七年级 · 画法几何学
如图(1), $A B / / C D$, 点 $E 、 F$ 分别在直线 $A B 、 C D$ 上, 点 $O$ 在直线 $A B 、 C D$ 之间, $\angle E O F=$ $100^{\circ}$.

图(1)

图(2)

图(3)

(1)求 $\angle B E O+\angle D F O$ 的值;

(2)如图(2), 直线 $M N$ 交 $\angle B E O, \angle C F O$ 的角平分线分别于点 $M, N$, 求 $\angle E M N-\angle F N M$的值;

(3)如图(3), $E G$ 在 $\angle A E O$ 内, $\angle A E G=n \angle O E G, F K$ 在 $\angle D F O$ 内, $\angle D F K=n \angle O F K$. 直线 $M N$ 交 $F K 、 E G$ 分别于点 $M 、 N$, 若 $\angle F M N-\angle E N M=50^{\circ}$, 则 $n$ 的值是 $\qquad$ .
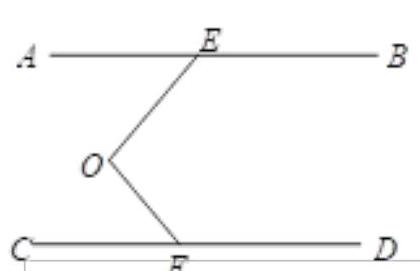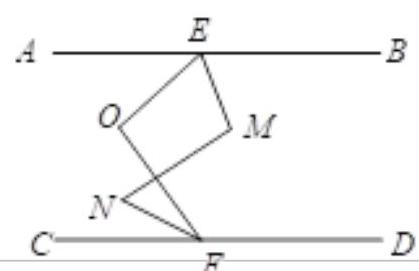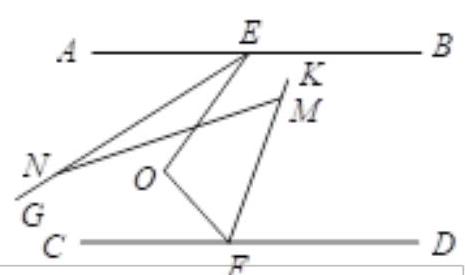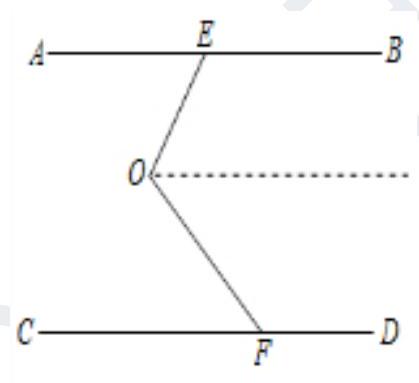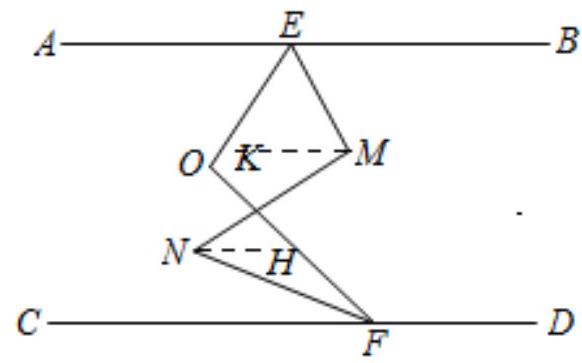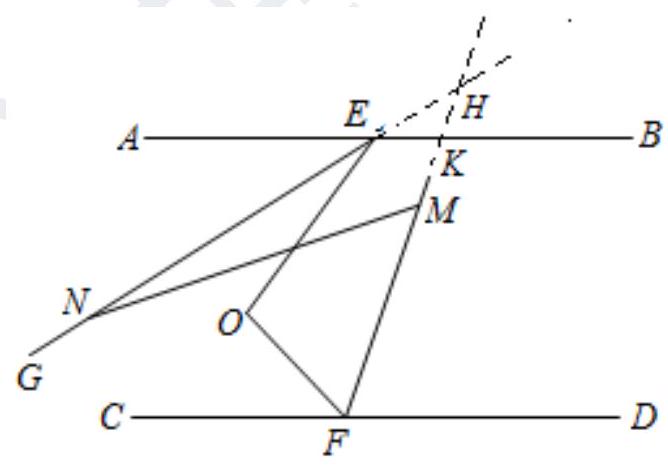
答案: 【答案】(1)证明: 过点 $O$ 作 $O G / / A B$,

图1

$\because A B / / C D$,

$\therefore A B / / O G / / C D$,

$\therefore \angle B E O+\angle E O G=180^{\circ}, \angle D F O+\angle F O G=180^{\circ}$,

$\therefore \angle B E O+\angle E O G+\angle D F O+\angle F O G=360^{\circ}$,

即 $\angle B E O+\angle E O F+\angle D F O=360^{\circ}$,

$\because \angle E O F=100^{\circ}$,
$\therefore \angle B E O+\angle D F O=260^{\circ}$;

(2)解: 过点 $M$ 作 $M K / / A B$, 过点 $N$ 作 $N H / / C D$,

图2

$\because E M$ 平分 $\angle B E O, F N$ 平分 $\angle C F O$,

设 $\angle B E M=\angle O E M=x, \angle C F N=\angle O F N=y$,

$$
\because \angle B E O+\angle D F O=260^{\circ}
$$

$\therefore \angle B E O+\angle D F O=2 x+180^{\circ}-2 y=260^{\circ}$,

$\therefore x-y=40^{\circ}$,

$\because M K / / A B, N H / / C D, A B / / C D$,

$\therefore A B / / M K / / N H / / C D$,

$\therefore \angle E M K=\angle B E M=x, \angle H N F=\angle C F N=y, \angle K M N=\angle H N M$,

$$
\begin{aligned}
& \therefore \angle E M N+\angle F N M=\angle E M K+\angle K M N-(\angle H N M+\angle H N F) \\
& =x+\angle K M N-\angle H N M-y \\
& =x-y
\end{aligned}
$$

$=40^{\circ}$,

故 $\angle E M N-\angle F N M$ 的值为 $40^{\circ}$;

(3)如图, 设直线 $F K$ 与 $E G$ 交于点 $H, F K$ 与 $A B$ 交于点 $K$,

图3

$\because A B / / C D$,

$\therefore \angle A K F=\angle K F D$,

$\because \angle A K F=\angle \angle E H K+\angle H E K=\angle E H K+\angle A E G$,
$\therefore \angle K F D=\angle E H K+\angle A E G$,

$\because \angle E H K=\angle N M F-\angle E N M=50^{\circ}$,

$\therefore \angle K F D=50^{\circ}+\angle A E G$,

即 $\angle K F D-\angle A E G=50^{\circ}$,

$\because \angle A E G=n \angle O E G, F K$ 在 $\angle D F O$ 内, $\angle D F K=n \angle O F K$.

$\therefore \angle C F O=180^{\circ}-\angle D F K-\angle O F K=180^{\circ}-\angle K F D-\frac{1}{n} \angle K F D$,

$\angle A E O=\angle A E G+\angle O E G=\angle A E G+\frac{1}{n} \angle A E G$,

$\because \angle B E O+\angle D F O=260^{\circ}$,

$\therefore \angle A E O+\angle C F O=100^{\circ}$,

$\therefore \angle A E G+\frac{1}{n} \angle A E G+180^{\circ}-\angle K F D-\frac{1}{n} \angle K F D=100^{\circ}$,

即 $\left(1+\frac{1}{n}\right)(\angle K F D-\angle A E G)=80^{\circ}$ ，

$\therefore\left(1+\frac{1}{n}\right) \times 50^{\circ}=80^{\circ}$,

解得 $n=\frac{5}{3}$.

故答案为 $\frac{5}{3}$.

【解析】本题主要考查平行线的性质, 角平分线的定义, 灵活运用平行线的性质是解题的关键.

(1)过点 $O$ 作 $O G / / A B$, 易得 $A B / / O G / / C D$, 利用平行线的性质可求解;

(2)过点 $M$ 作 $M K / / A B$, 过点 $N$ 作 $N H / / C D$, 由角平分线的定义可设 $\angle B E M=\angle O E M=x$, $\angle C F N=\angle O F N=y$, 由 $\angle B E O+\angle D F O=260^{\circ}$ 可求 $x-y=40^{\circ}$, 进而求解;

(3)设直线 $F K$ 与 $E G$ 交于点 $H, F K$ 与 $A B$ 交于点 $K$, 根据平行线的性质即三角形外角的性质及 $\angle F M N-\angle E N M=50^{\circ}$, 可得 $\angle K F D-\angle A E G=50^{\circ}$, 结合 $\angle A E G=n \angle O E G, \angle D F K=$ $n \angle O F K, \angle B E O+\angle D F O=260^{\circ}$, 可得 $\angle A E G+\frac{1}{n} \angle A E G+180^{\circ}-\angle K F D-\frac{1}{n} \angle K F D=$ $100^{\circ}$, 即可得关于 $n$ 的方程, 计算可求解 $n$ 值.